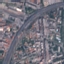
Land use / land cover class: Highway